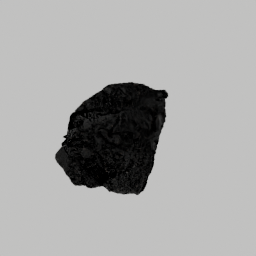
Label: nature